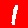
Digit: 1